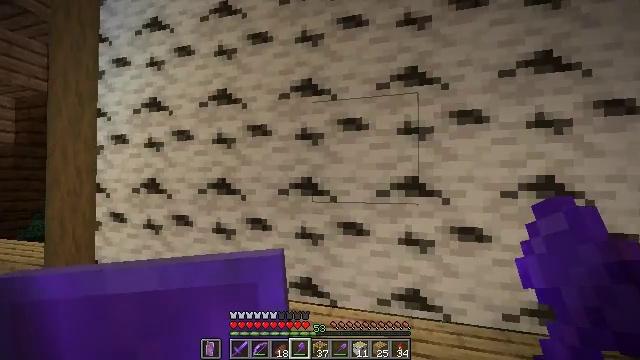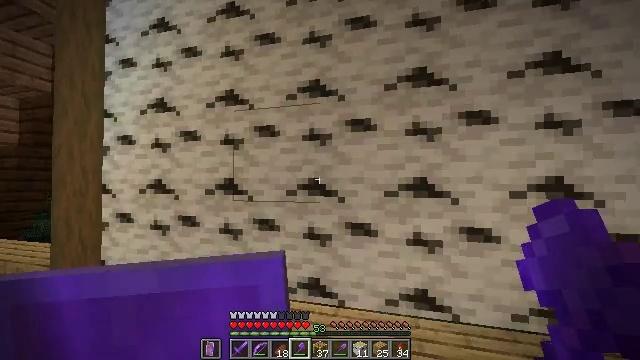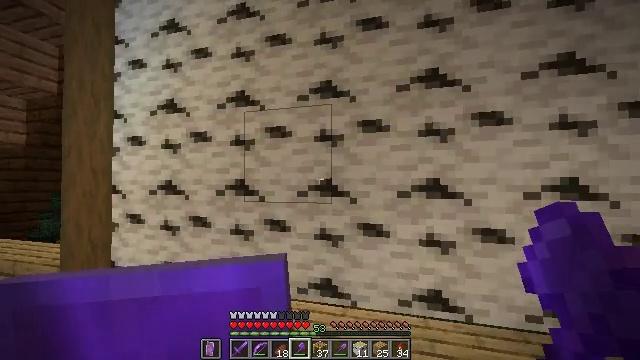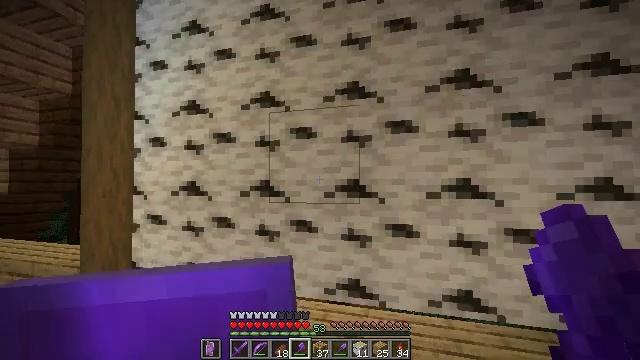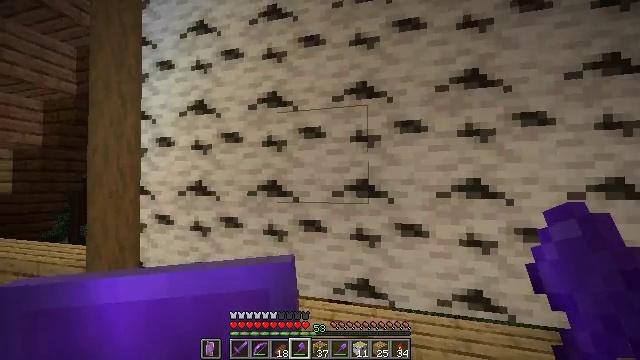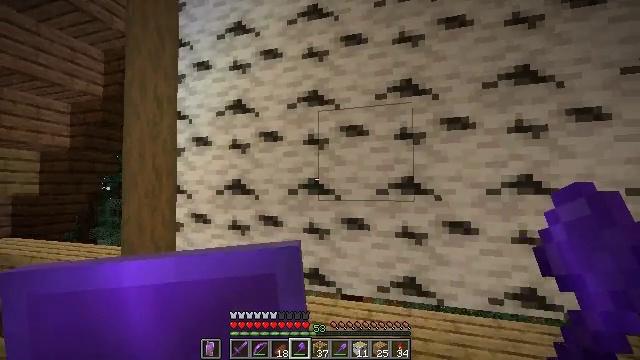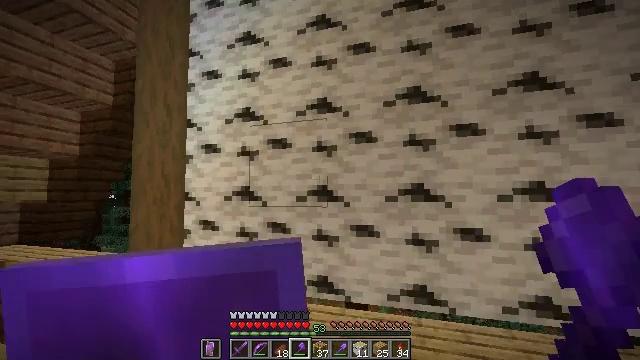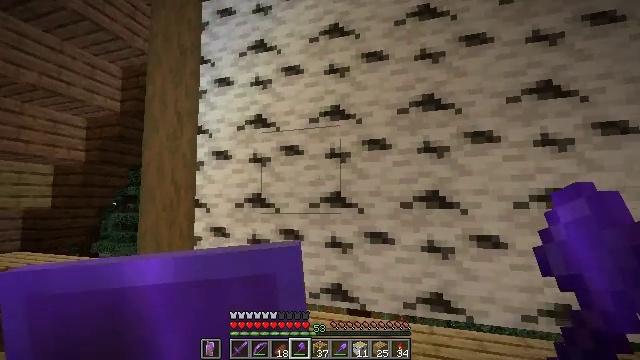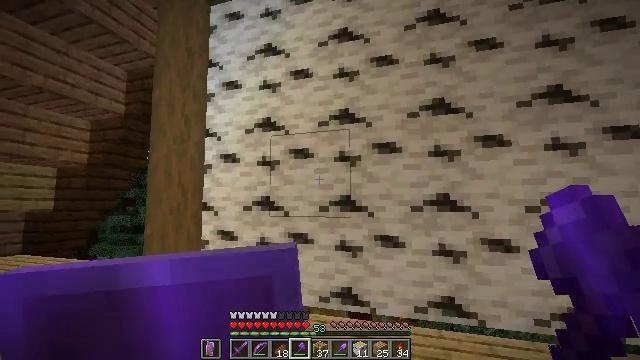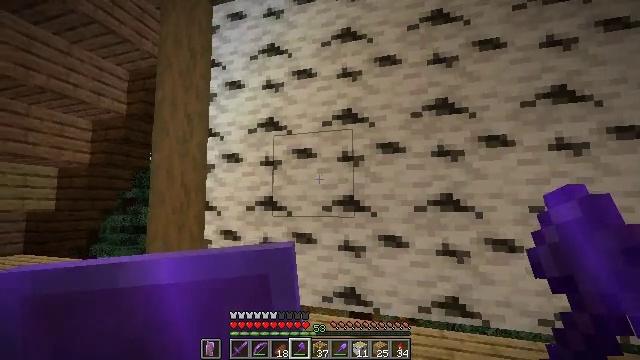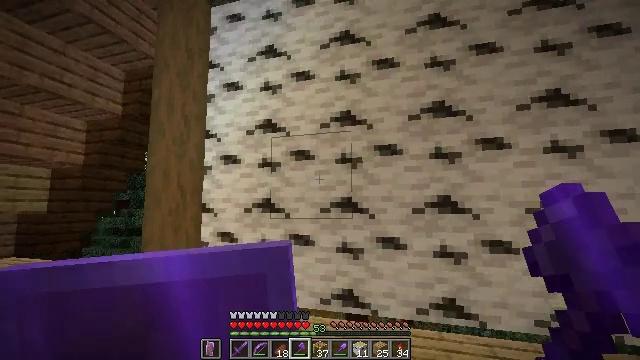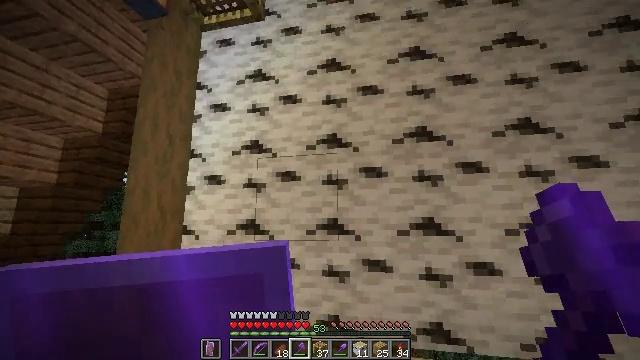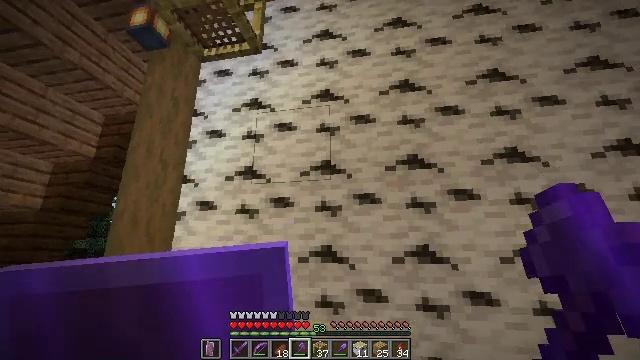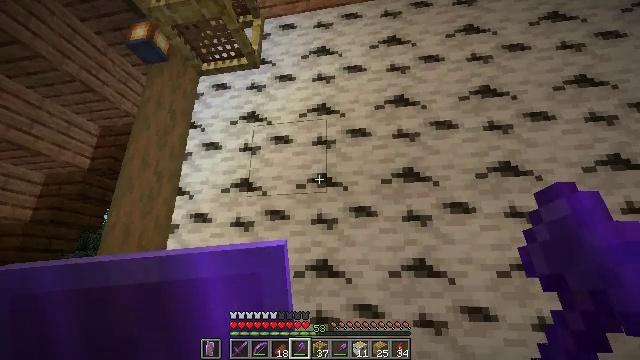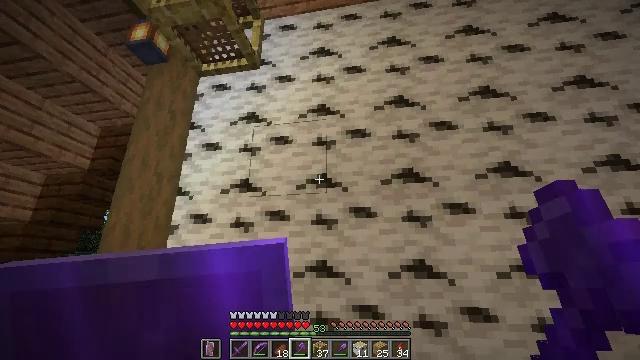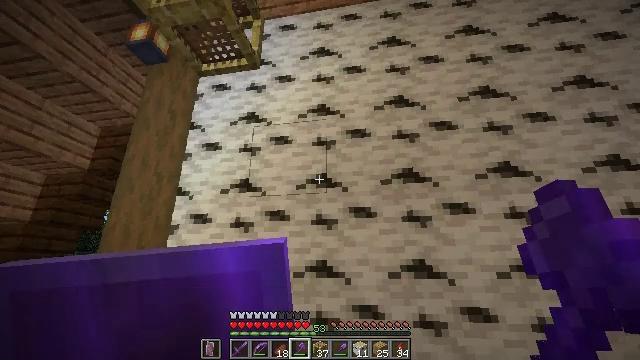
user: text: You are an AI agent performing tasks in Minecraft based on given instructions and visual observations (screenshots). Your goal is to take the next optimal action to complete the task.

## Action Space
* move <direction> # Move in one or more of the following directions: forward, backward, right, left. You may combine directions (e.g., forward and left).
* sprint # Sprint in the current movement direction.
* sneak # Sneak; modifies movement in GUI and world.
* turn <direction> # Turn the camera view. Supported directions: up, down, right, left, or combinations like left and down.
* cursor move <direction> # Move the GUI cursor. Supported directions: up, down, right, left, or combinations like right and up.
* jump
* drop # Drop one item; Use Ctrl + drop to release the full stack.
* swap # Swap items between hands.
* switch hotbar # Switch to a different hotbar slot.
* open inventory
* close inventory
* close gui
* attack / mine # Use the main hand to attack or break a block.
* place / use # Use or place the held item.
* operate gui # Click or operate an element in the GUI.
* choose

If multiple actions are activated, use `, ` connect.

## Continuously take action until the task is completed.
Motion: motion action
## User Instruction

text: Mine the birch log from the tree.
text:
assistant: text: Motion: move left
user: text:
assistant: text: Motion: move left
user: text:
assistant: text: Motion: move left
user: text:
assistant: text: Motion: move left
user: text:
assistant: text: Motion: move left
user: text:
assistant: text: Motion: move left, turn up
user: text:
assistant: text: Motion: turn up
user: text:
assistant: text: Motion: no_op
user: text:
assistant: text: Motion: no_op
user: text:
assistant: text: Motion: no_op
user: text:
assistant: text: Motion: turn right and up
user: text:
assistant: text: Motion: turn right and up
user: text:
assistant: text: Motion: turn up
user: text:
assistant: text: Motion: no_op
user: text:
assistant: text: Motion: no_op
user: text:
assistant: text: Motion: no_op
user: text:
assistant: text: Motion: no_op
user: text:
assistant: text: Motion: no_op
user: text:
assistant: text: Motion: no_op
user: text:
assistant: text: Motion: no_op
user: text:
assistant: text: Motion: no_op
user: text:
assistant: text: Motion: no_op
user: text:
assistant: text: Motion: no_op
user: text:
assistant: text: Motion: no_op
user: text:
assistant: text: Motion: no_op
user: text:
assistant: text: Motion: no_op
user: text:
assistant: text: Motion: no_op
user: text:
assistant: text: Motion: move left
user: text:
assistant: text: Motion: move left
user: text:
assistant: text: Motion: move left